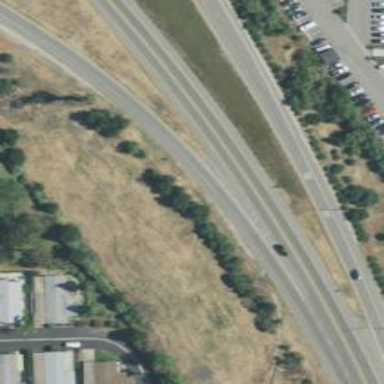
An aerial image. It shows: Primary link highway with asphalt surface.